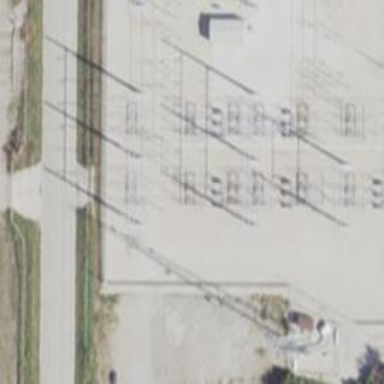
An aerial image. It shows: Switch used for power control.